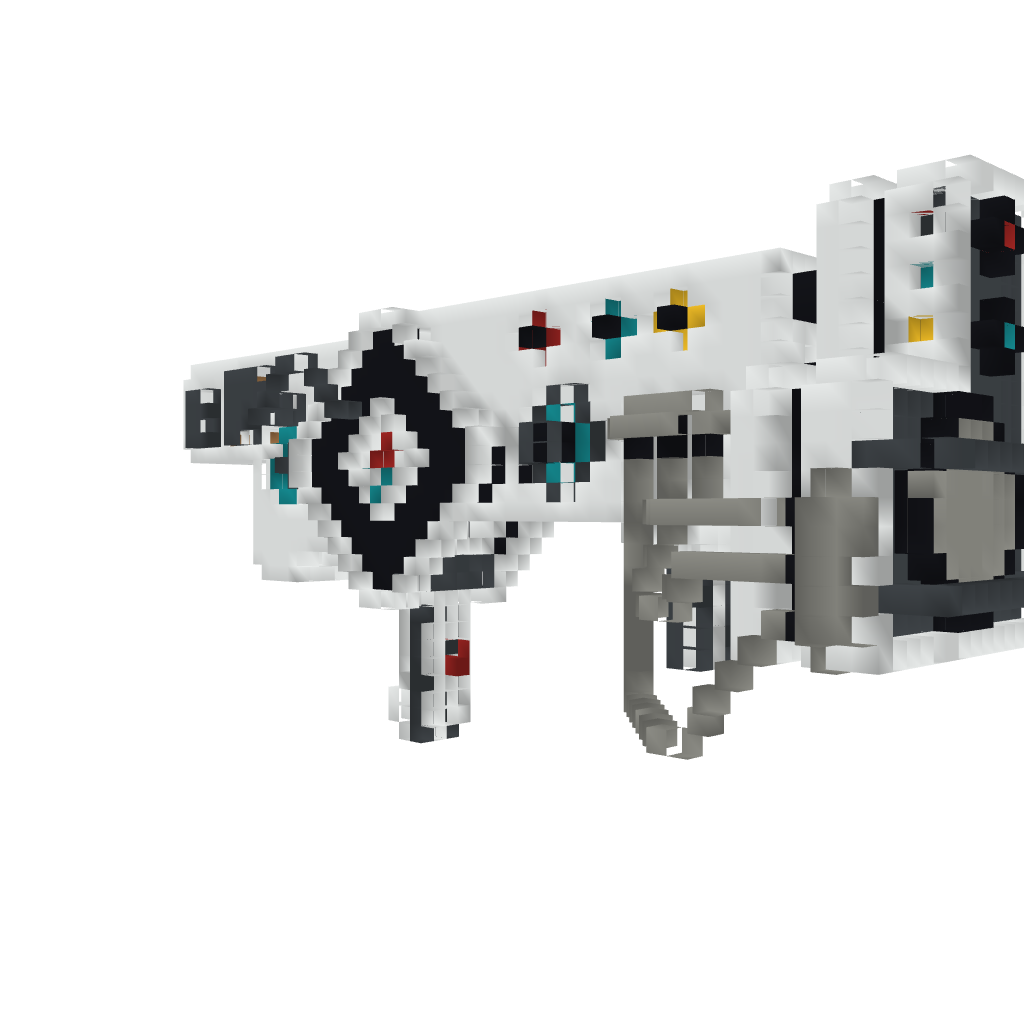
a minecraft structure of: Dubstep Gun